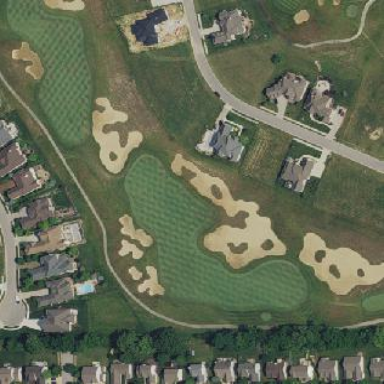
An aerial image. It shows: Sandy area is golf bunker.